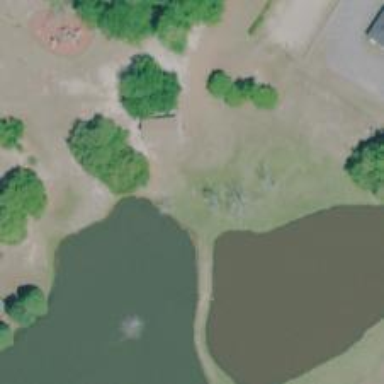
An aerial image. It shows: Disc golf hole.